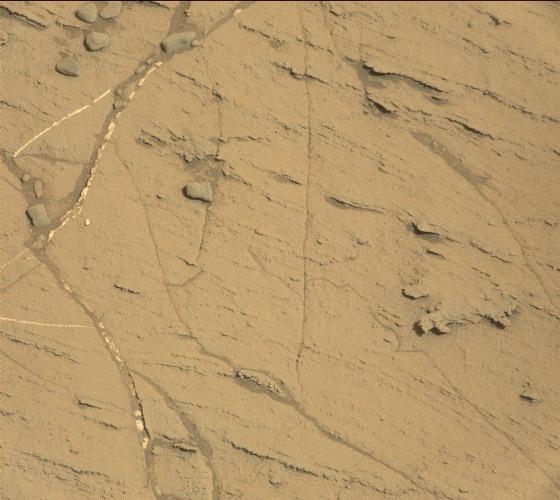
Terrain classes present: Bedrock, Gravel / Sand / Soil, Rock, Shadow